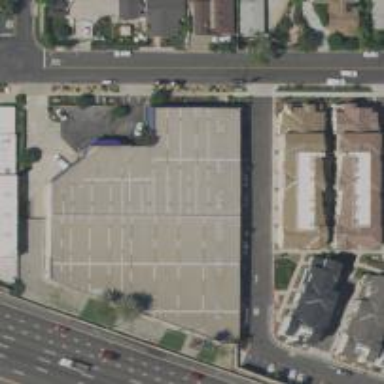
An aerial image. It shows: Commercial building with storage rental shop inside.